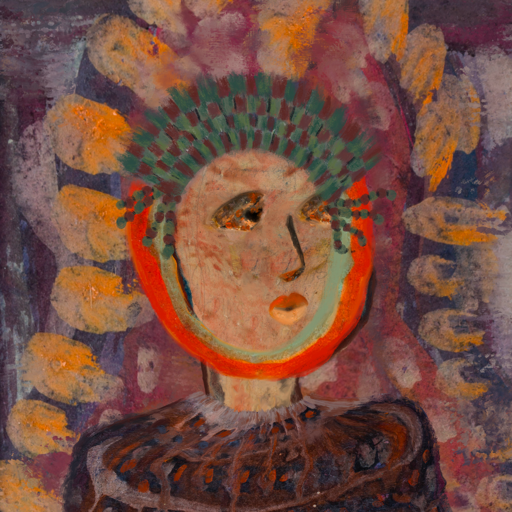
Background: Doll, Head And Neck Side: Orphan, Face Side: Gypsy_Queen, Bust: Hypocrite, Hair Side: Sisters, Head Accessory: After_Raid_Crown, Second Necklace: Blank, Necklace: Blank, Baby: Blank